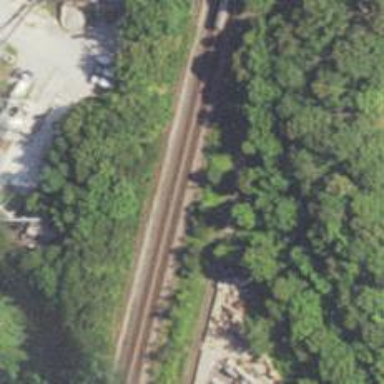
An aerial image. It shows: Abandoned railway spur.